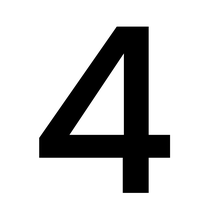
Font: Poppins-Medium